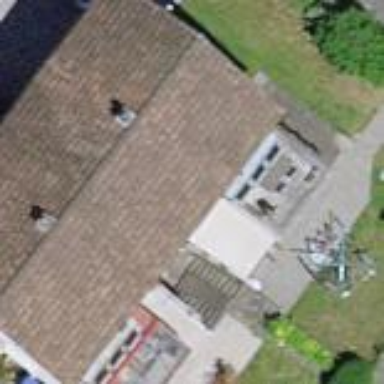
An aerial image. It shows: Semidetached house with gabled roof.